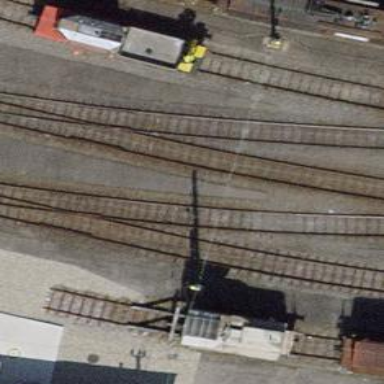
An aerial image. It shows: Yard with single rail track. The railway track is electrified with contact line for service purposes.